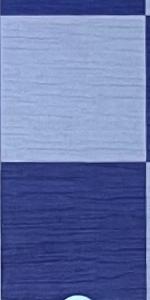
Label: Empty